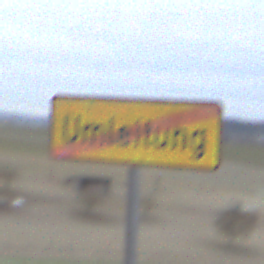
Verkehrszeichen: EndeDerUmleitungsankuendigung
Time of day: MorningAfternoon
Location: Outdoor (Suburban)
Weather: Overcast
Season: NotSpecified
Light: Natural